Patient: sex M, age 78
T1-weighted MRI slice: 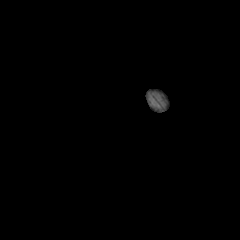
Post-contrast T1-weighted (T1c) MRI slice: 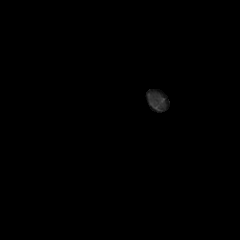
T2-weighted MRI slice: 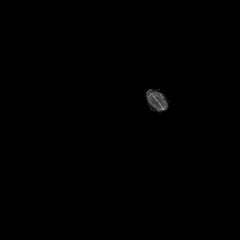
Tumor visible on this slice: no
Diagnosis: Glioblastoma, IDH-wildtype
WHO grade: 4